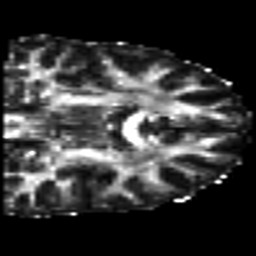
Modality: FA
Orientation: coronal
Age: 41
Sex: female
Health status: healthy
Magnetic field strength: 3 T
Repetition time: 7 s
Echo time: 0.0926 s